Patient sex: F
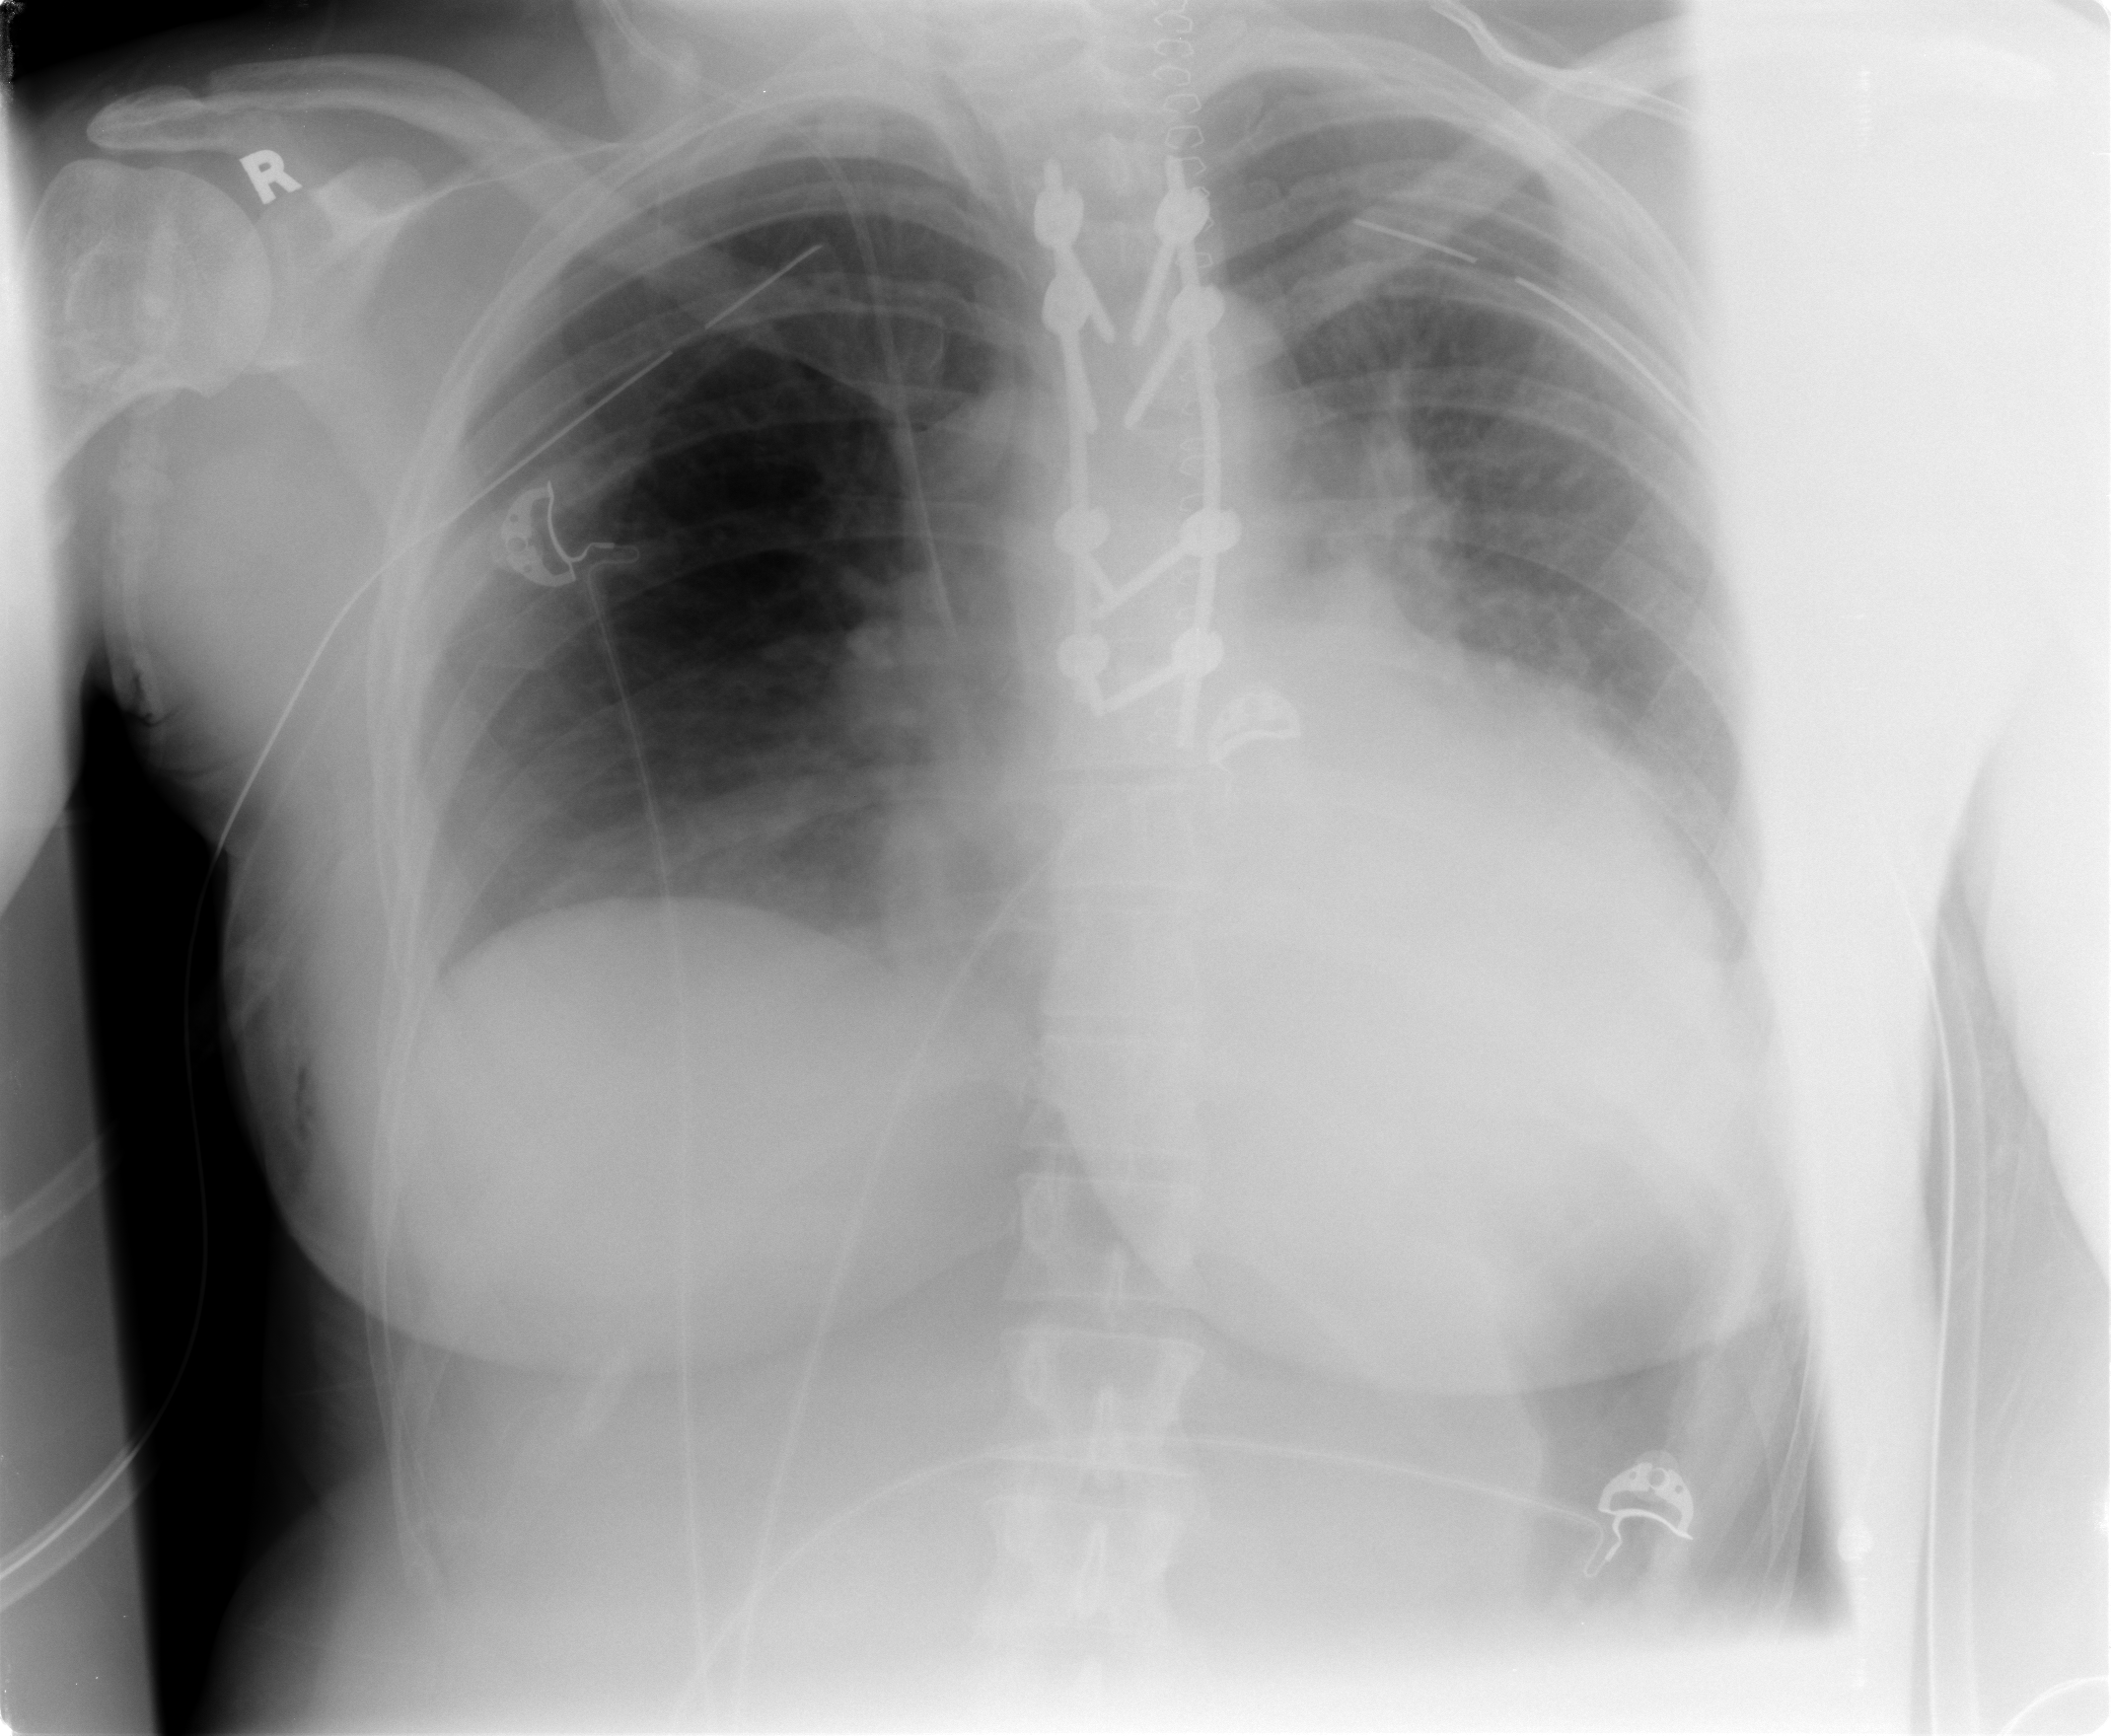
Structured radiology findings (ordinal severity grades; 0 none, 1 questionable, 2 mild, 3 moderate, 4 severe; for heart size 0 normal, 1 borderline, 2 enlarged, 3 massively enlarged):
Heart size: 0
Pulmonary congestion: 0
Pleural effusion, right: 0
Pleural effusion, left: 0
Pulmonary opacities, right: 0
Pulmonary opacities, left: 0
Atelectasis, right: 0
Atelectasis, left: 2